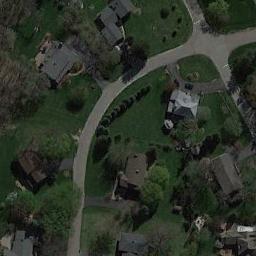
Label: residential